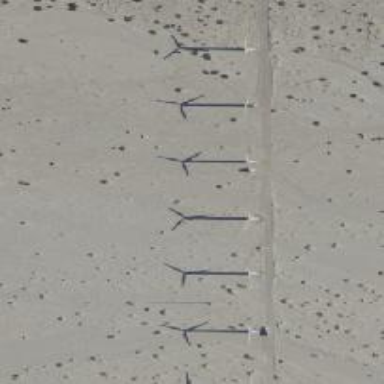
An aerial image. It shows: Horizontal axis wind turbine generating power from wind.